Aerial crown-view tile of a tropical tree (Barro Colorado Island, Panama), acquired 20250715:
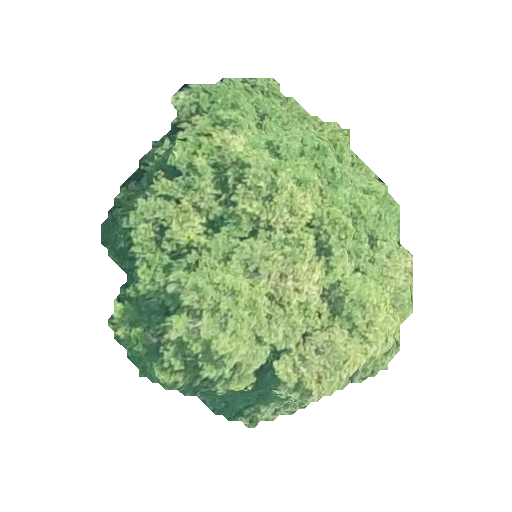
Species: Tabernaemontana arborea
GBIF accepted scientific name: Tabernaemontana arborea
Crown area: 115.422 m²